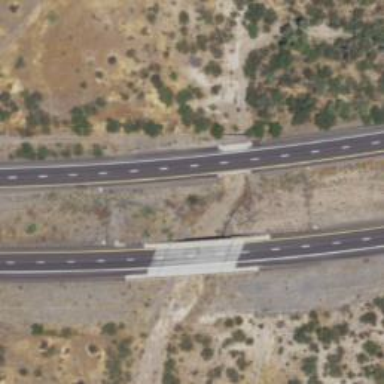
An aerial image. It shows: Bridge over trunk highway expressway.